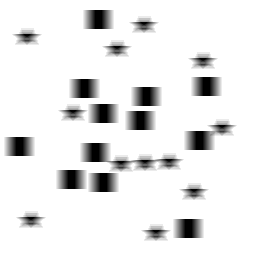
Squares: 12
Triangles: 0
Stars: 12
Total shapes: 24